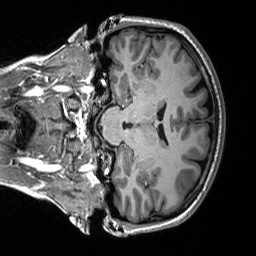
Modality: T1w
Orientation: coronal
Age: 22
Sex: female
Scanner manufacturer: siemens
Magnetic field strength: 3 T
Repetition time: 2.53 s
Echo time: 0.00219 s